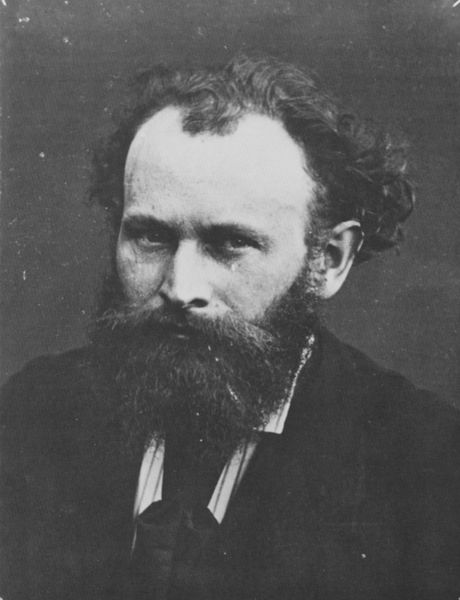
Titel: Edouard Manet (1832-1883)
Künstler: Gaspard-Félix Tournachon
Schlagwörter: dunkel, kopf, mann, schatten, weiß, cezanne, bar, frankreich, frisur, grau, haar, licht, mund, nase, ohr, profil, schwarz, stirn, blick, anzug, bart, hemd, jacke, augen, gesicht, kragen, mensch, vollbart, bildnis, herr, portrait, porträt, haare, augenbrauen, brustbild, lippen, locken, ohren, moderne, krawatte, streng, brauen, finster, halstuch, gestreift, manet, streifen, dreiviertelprofil, sakko, jacket, foto, fotografie, photographie, schwarz-weiß, volbart, hohe stirn, literat, intensiv, enface, mürrisch, portrai, geheimratsecken, nasenlöcher, wissenschaftler, photo, flecken, kravatte, hellgrau, narbe, oberteil, augenkontakt, schatte, bürgerlich, haaransatz, binder, blickkontakt, blich, aufnahme, haartracht, kandinsky, kratzer, impressionist, marx, nadar, träne, langes haar, lichtbild, laune, konterfei, neunzehntes jahrhundert, lichtbiöld, gehei,ratsecken, künstlerselbstbildnis, sympatisch, 19. jahrhundert, trauirg, gestreiftes hemd, kraul, schaffenskraft